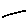
Label: line